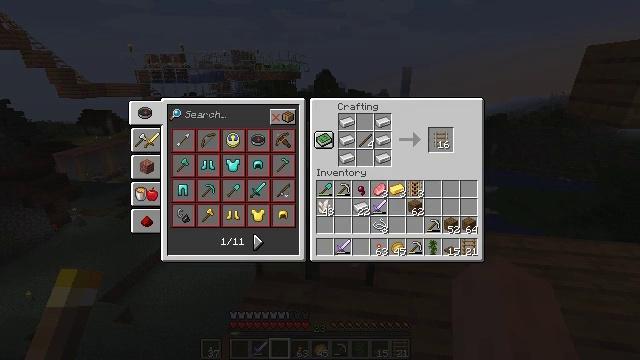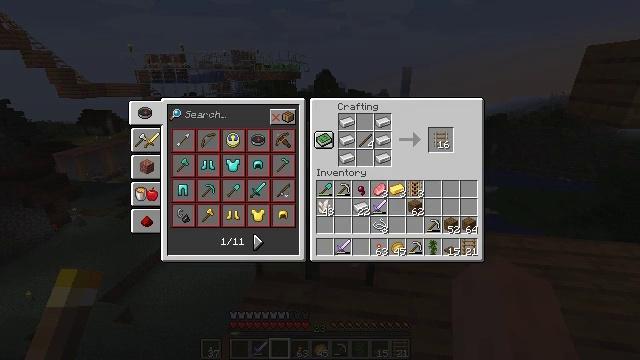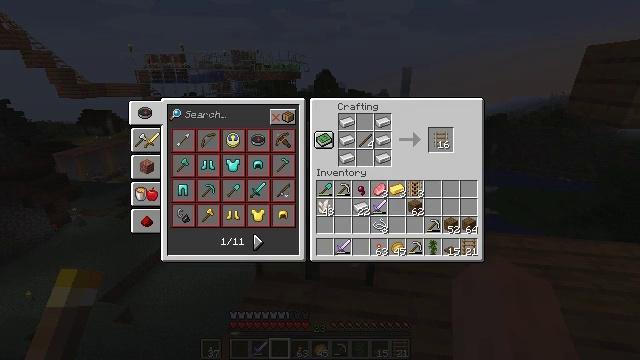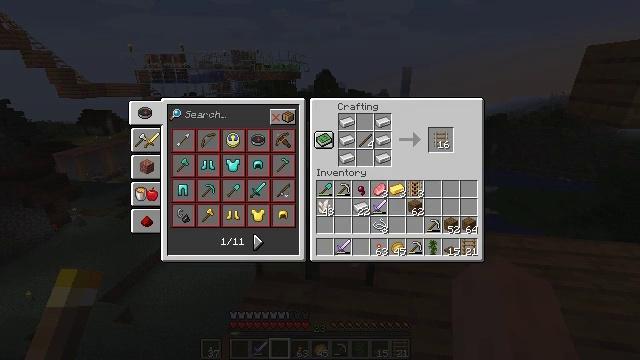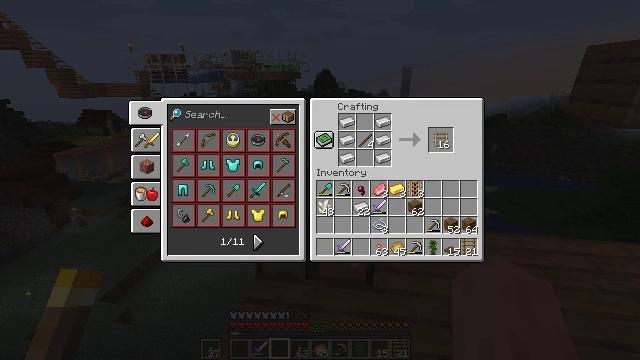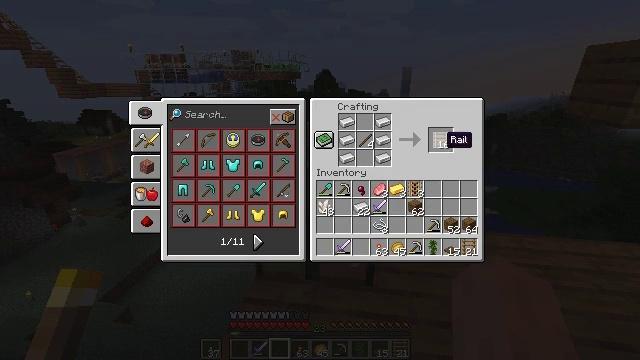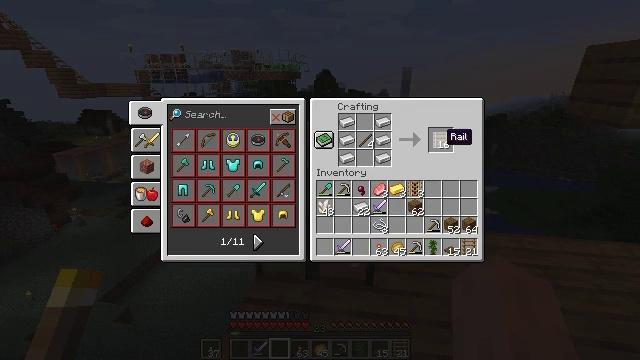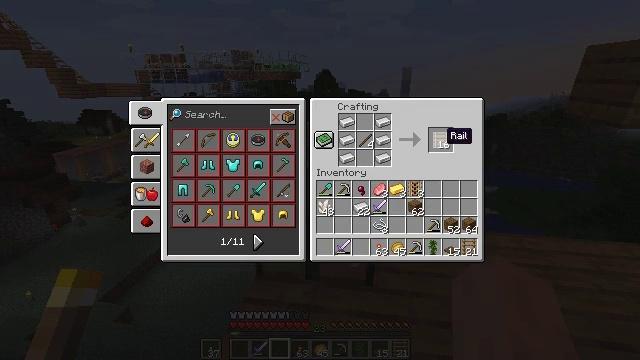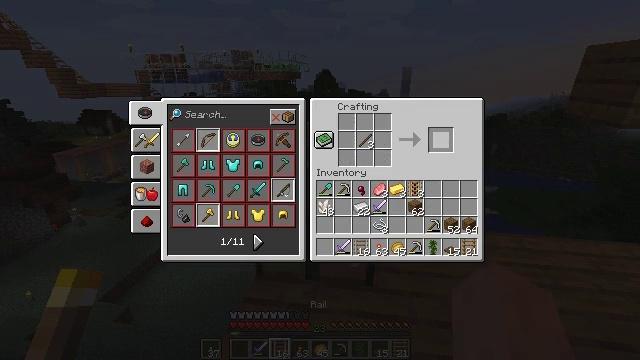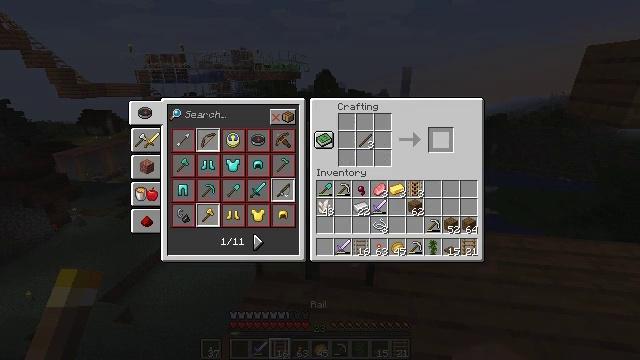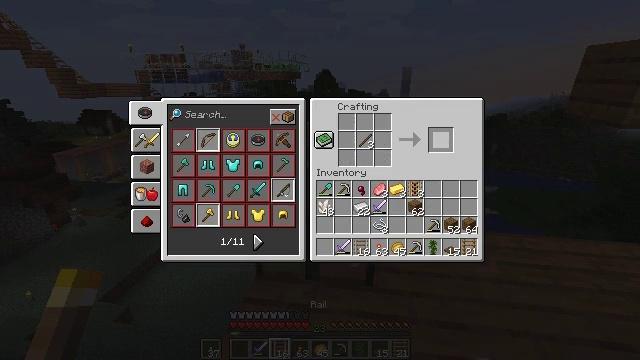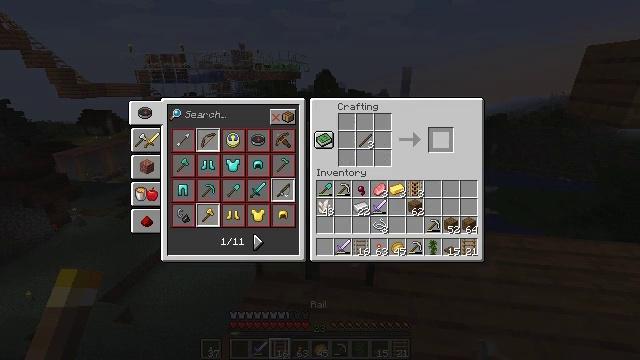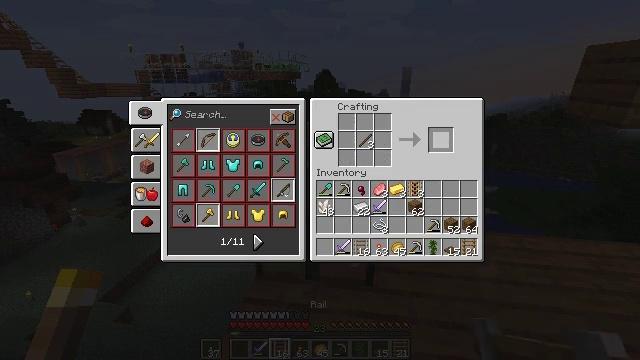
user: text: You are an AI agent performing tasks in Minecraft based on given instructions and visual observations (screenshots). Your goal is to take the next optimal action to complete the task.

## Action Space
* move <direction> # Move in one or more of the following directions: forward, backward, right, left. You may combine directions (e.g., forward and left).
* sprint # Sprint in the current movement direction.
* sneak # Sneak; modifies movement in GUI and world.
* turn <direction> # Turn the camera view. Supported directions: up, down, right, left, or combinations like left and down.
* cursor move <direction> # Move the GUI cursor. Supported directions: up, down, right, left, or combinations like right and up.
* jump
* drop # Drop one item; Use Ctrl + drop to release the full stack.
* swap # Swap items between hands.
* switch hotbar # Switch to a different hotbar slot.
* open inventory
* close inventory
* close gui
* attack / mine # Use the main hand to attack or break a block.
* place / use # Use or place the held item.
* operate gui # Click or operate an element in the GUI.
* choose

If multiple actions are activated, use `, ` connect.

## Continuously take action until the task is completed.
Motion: motion action
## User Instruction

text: Craft a rail.
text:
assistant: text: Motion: sneak
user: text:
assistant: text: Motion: sneak
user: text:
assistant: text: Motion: sneak
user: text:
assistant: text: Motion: sneak
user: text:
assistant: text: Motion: sneak
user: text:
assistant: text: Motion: sneak
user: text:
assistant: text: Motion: sneak
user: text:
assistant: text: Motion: sneak, operate gui
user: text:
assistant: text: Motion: sneak, operate gui
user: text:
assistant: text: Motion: sneak, operate gui
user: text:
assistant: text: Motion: sneak
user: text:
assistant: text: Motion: sneak
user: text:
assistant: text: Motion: sneak